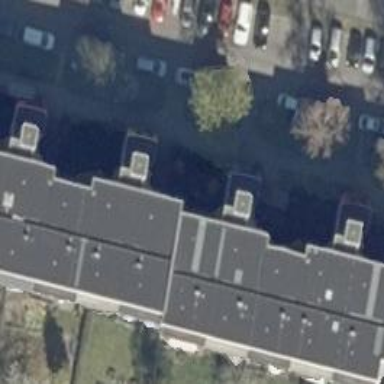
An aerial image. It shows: Flat-roofed apartment building.